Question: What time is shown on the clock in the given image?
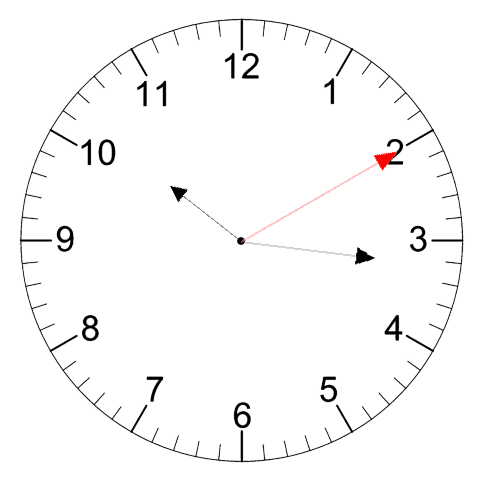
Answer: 10:16:10